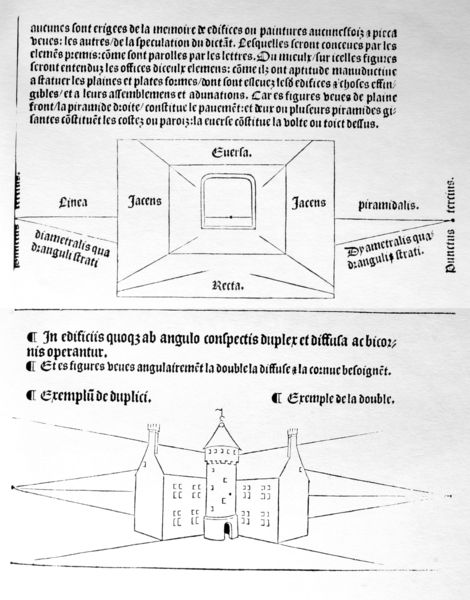
Titel: Illustration aus: "De Artificiali Perspectiva"
Künstler: Viator
Standort: New York
Institution: Pierpont Morgan Library
Schlagwörter: weiß, fenster, raum, schwarz, skizze, tür, zeichnung, dach, gebäude, haus, schloss, architektur, bild, innenraum, kirche, blatt, turm, holzschnitt, schrift, papier, perspektive, studie, fahne, mauer, linien, französisch, detail, striche, buch, burg, rechteck, druck, seite, illustration, schwarzweiß, text, beschriftung, entwurf, buchseite, kasten, untertitel, öffnung, mittelalter, plan, bau, beschreibung, bezeichnung, traktat, zeichnungen, pultdach, winkel, latein, berechnung, anleitung, pläne, erläuterung, bauanleitung, buchillustration, buchmalerei, lehrbuch, trapez, fluchtpunkte, beispiel, anweisung, buchseit, schlossturm, gefängniss, templerschloss, mittelarterlich, rapunzelturm, architekturlehrbuch